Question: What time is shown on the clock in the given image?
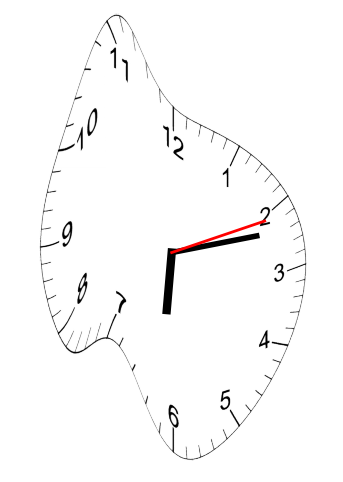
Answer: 06:12:11